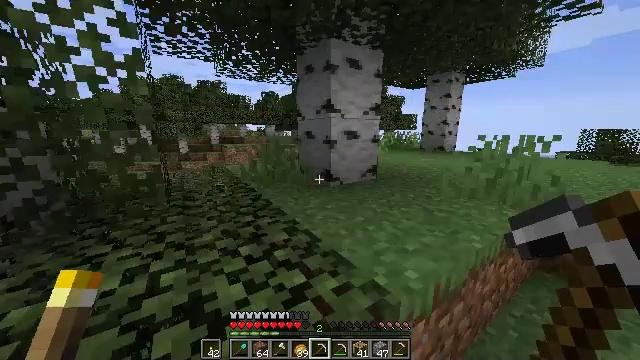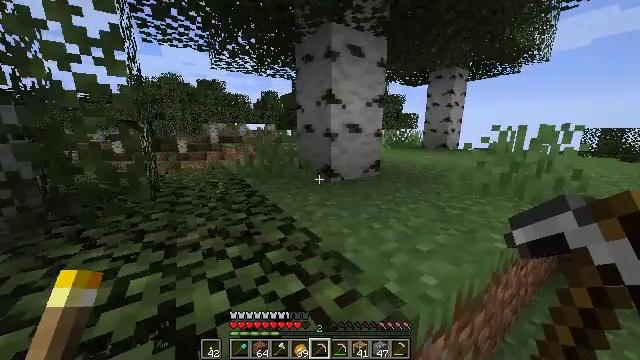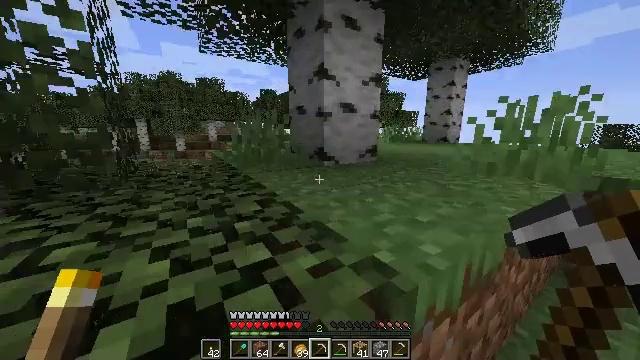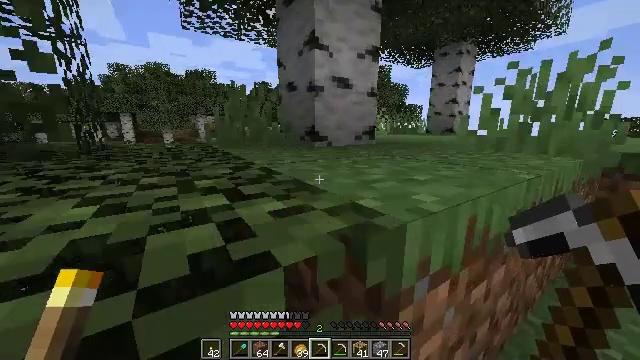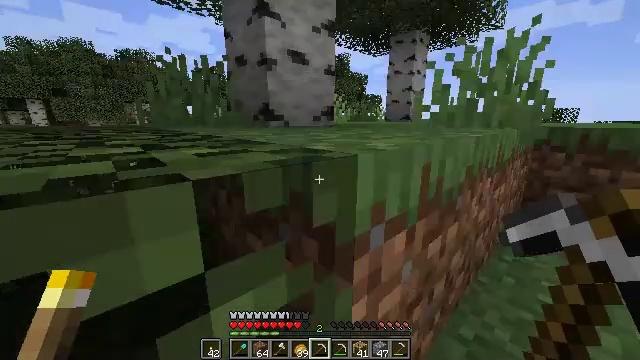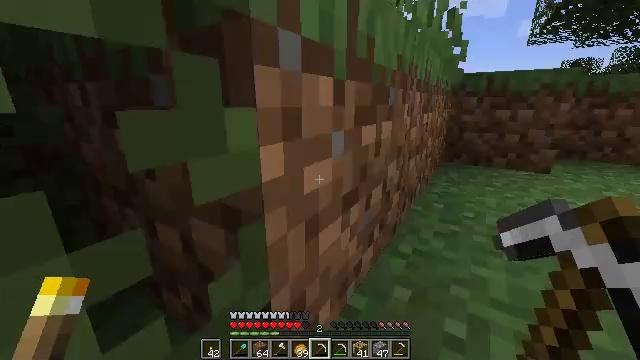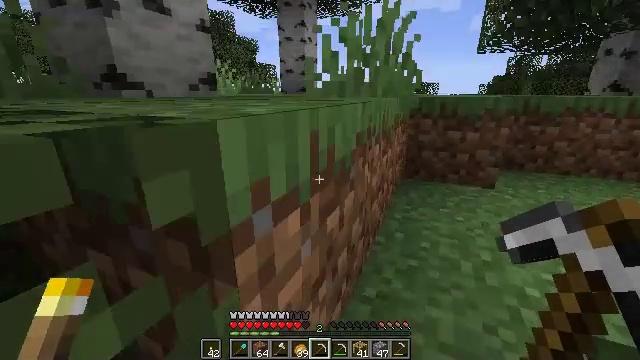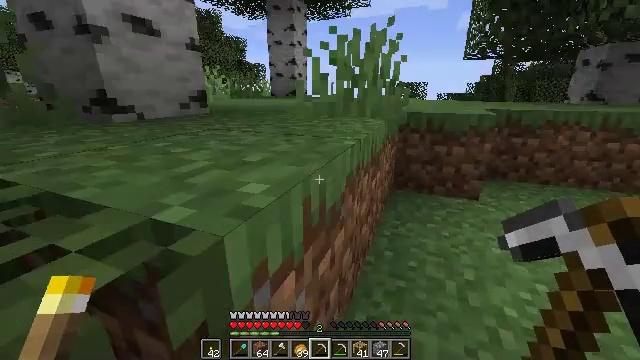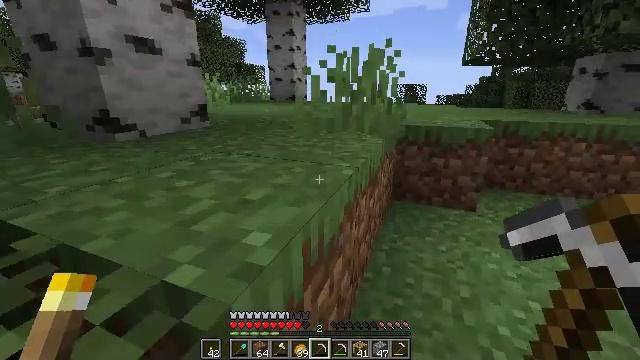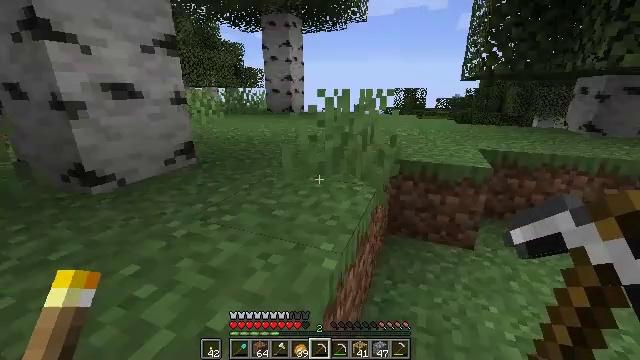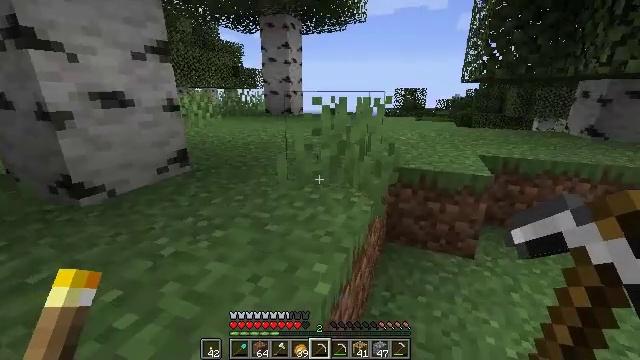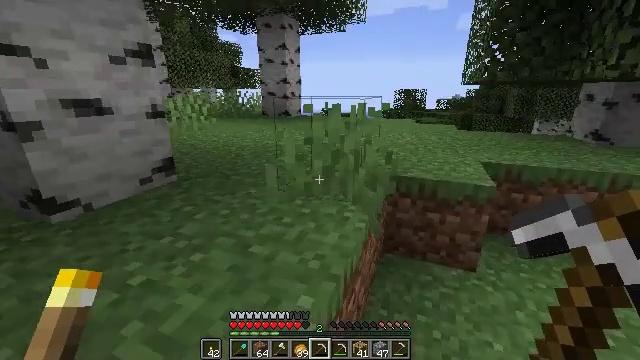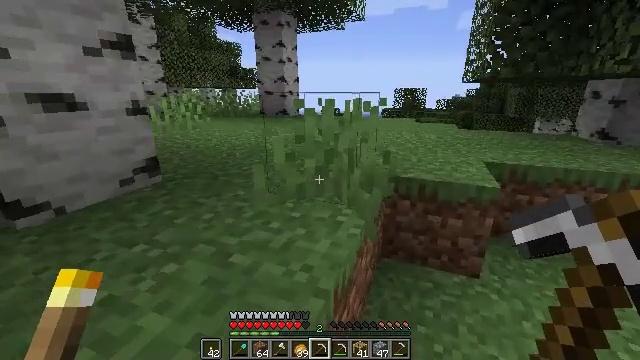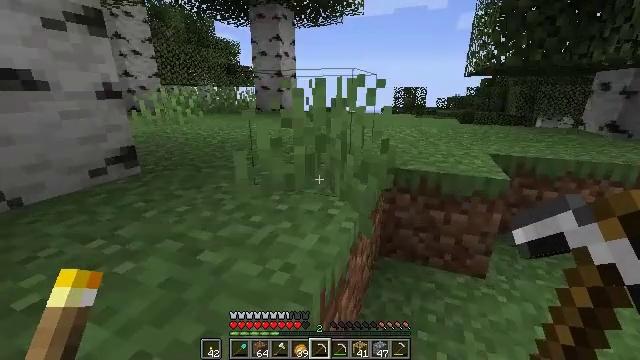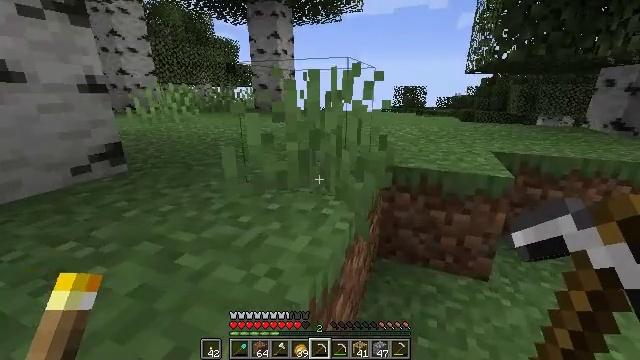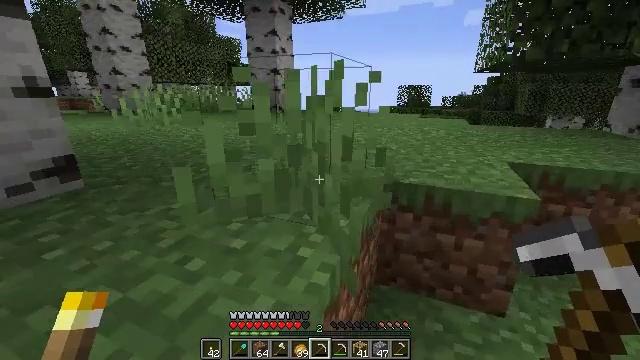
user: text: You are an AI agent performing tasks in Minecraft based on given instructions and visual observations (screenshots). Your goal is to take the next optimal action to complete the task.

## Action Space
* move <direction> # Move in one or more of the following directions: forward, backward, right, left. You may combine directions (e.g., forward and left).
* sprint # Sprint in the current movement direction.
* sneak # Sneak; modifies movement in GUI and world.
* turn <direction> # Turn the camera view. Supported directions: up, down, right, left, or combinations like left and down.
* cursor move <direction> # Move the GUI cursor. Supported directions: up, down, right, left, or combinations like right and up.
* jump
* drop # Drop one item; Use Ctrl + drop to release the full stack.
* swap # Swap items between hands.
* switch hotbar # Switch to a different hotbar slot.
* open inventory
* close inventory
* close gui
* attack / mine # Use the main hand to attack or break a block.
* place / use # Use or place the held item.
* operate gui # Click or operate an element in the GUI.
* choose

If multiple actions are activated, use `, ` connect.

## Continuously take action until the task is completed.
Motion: motion action
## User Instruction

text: Mine the kelp plant underwater.
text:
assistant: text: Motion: move forward, jump
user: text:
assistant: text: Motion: move forward, jump
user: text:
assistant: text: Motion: move forward, jump
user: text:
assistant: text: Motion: move forward, turn right and down, jump
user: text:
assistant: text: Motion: move forward, sprint, turn right and down, jump
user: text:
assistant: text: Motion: move forward, sprint, turn right and down, jump
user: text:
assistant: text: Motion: move forward, sprint, turn right, jump
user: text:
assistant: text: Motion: move forward, sprint, jump
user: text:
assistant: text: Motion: move forward, jump
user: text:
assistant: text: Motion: move forward, jump
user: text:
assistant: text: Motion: move forward, jump
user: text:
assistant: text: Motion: move forward, jump
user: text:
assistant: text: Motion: move forward, jump
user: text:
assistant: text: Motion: move forward, jump
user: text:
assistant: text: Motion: move forward, sprint, jump
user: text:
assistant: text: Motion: move forward, sprint, turn left, jump
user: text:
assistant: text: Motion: move forward, sprint, turn left, jump
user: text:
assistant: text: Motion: move forward, turn left, jump
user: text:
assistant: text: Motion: move forward, jump
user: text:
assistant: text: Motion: move forward, jump
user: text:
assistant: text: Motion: move forward, jump
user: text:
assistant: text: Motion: move forward, jump
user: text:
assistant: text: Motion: move forward, jump
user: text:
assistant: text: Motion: move forward, jump
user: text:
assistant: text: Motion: move forward, turn left, jump
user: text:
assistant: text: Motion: move forward, sprint, turn left, jump
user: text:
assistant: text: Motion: move forward, sprint, turn left, jump
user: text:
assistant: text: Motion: move forward, sprint, jump
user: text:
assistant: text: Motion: move forward, sprint, jump
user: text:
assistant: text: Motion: move forward, turn right, jump